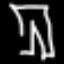
Label: pants